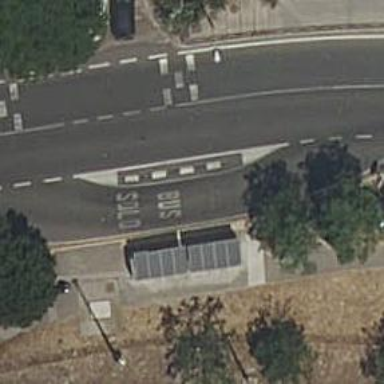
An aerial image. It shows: Bus stop with platform for public transport.